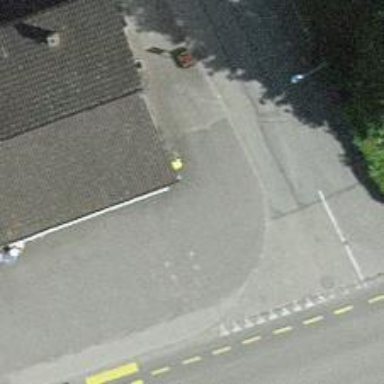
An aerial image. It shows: Post box is visible.